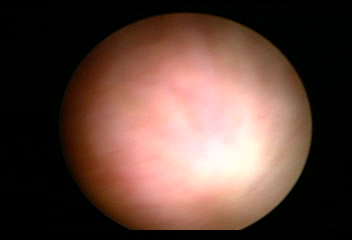
Modality: WLC
Class: Normal mucosa
Bladder cancer association: No